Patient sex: F
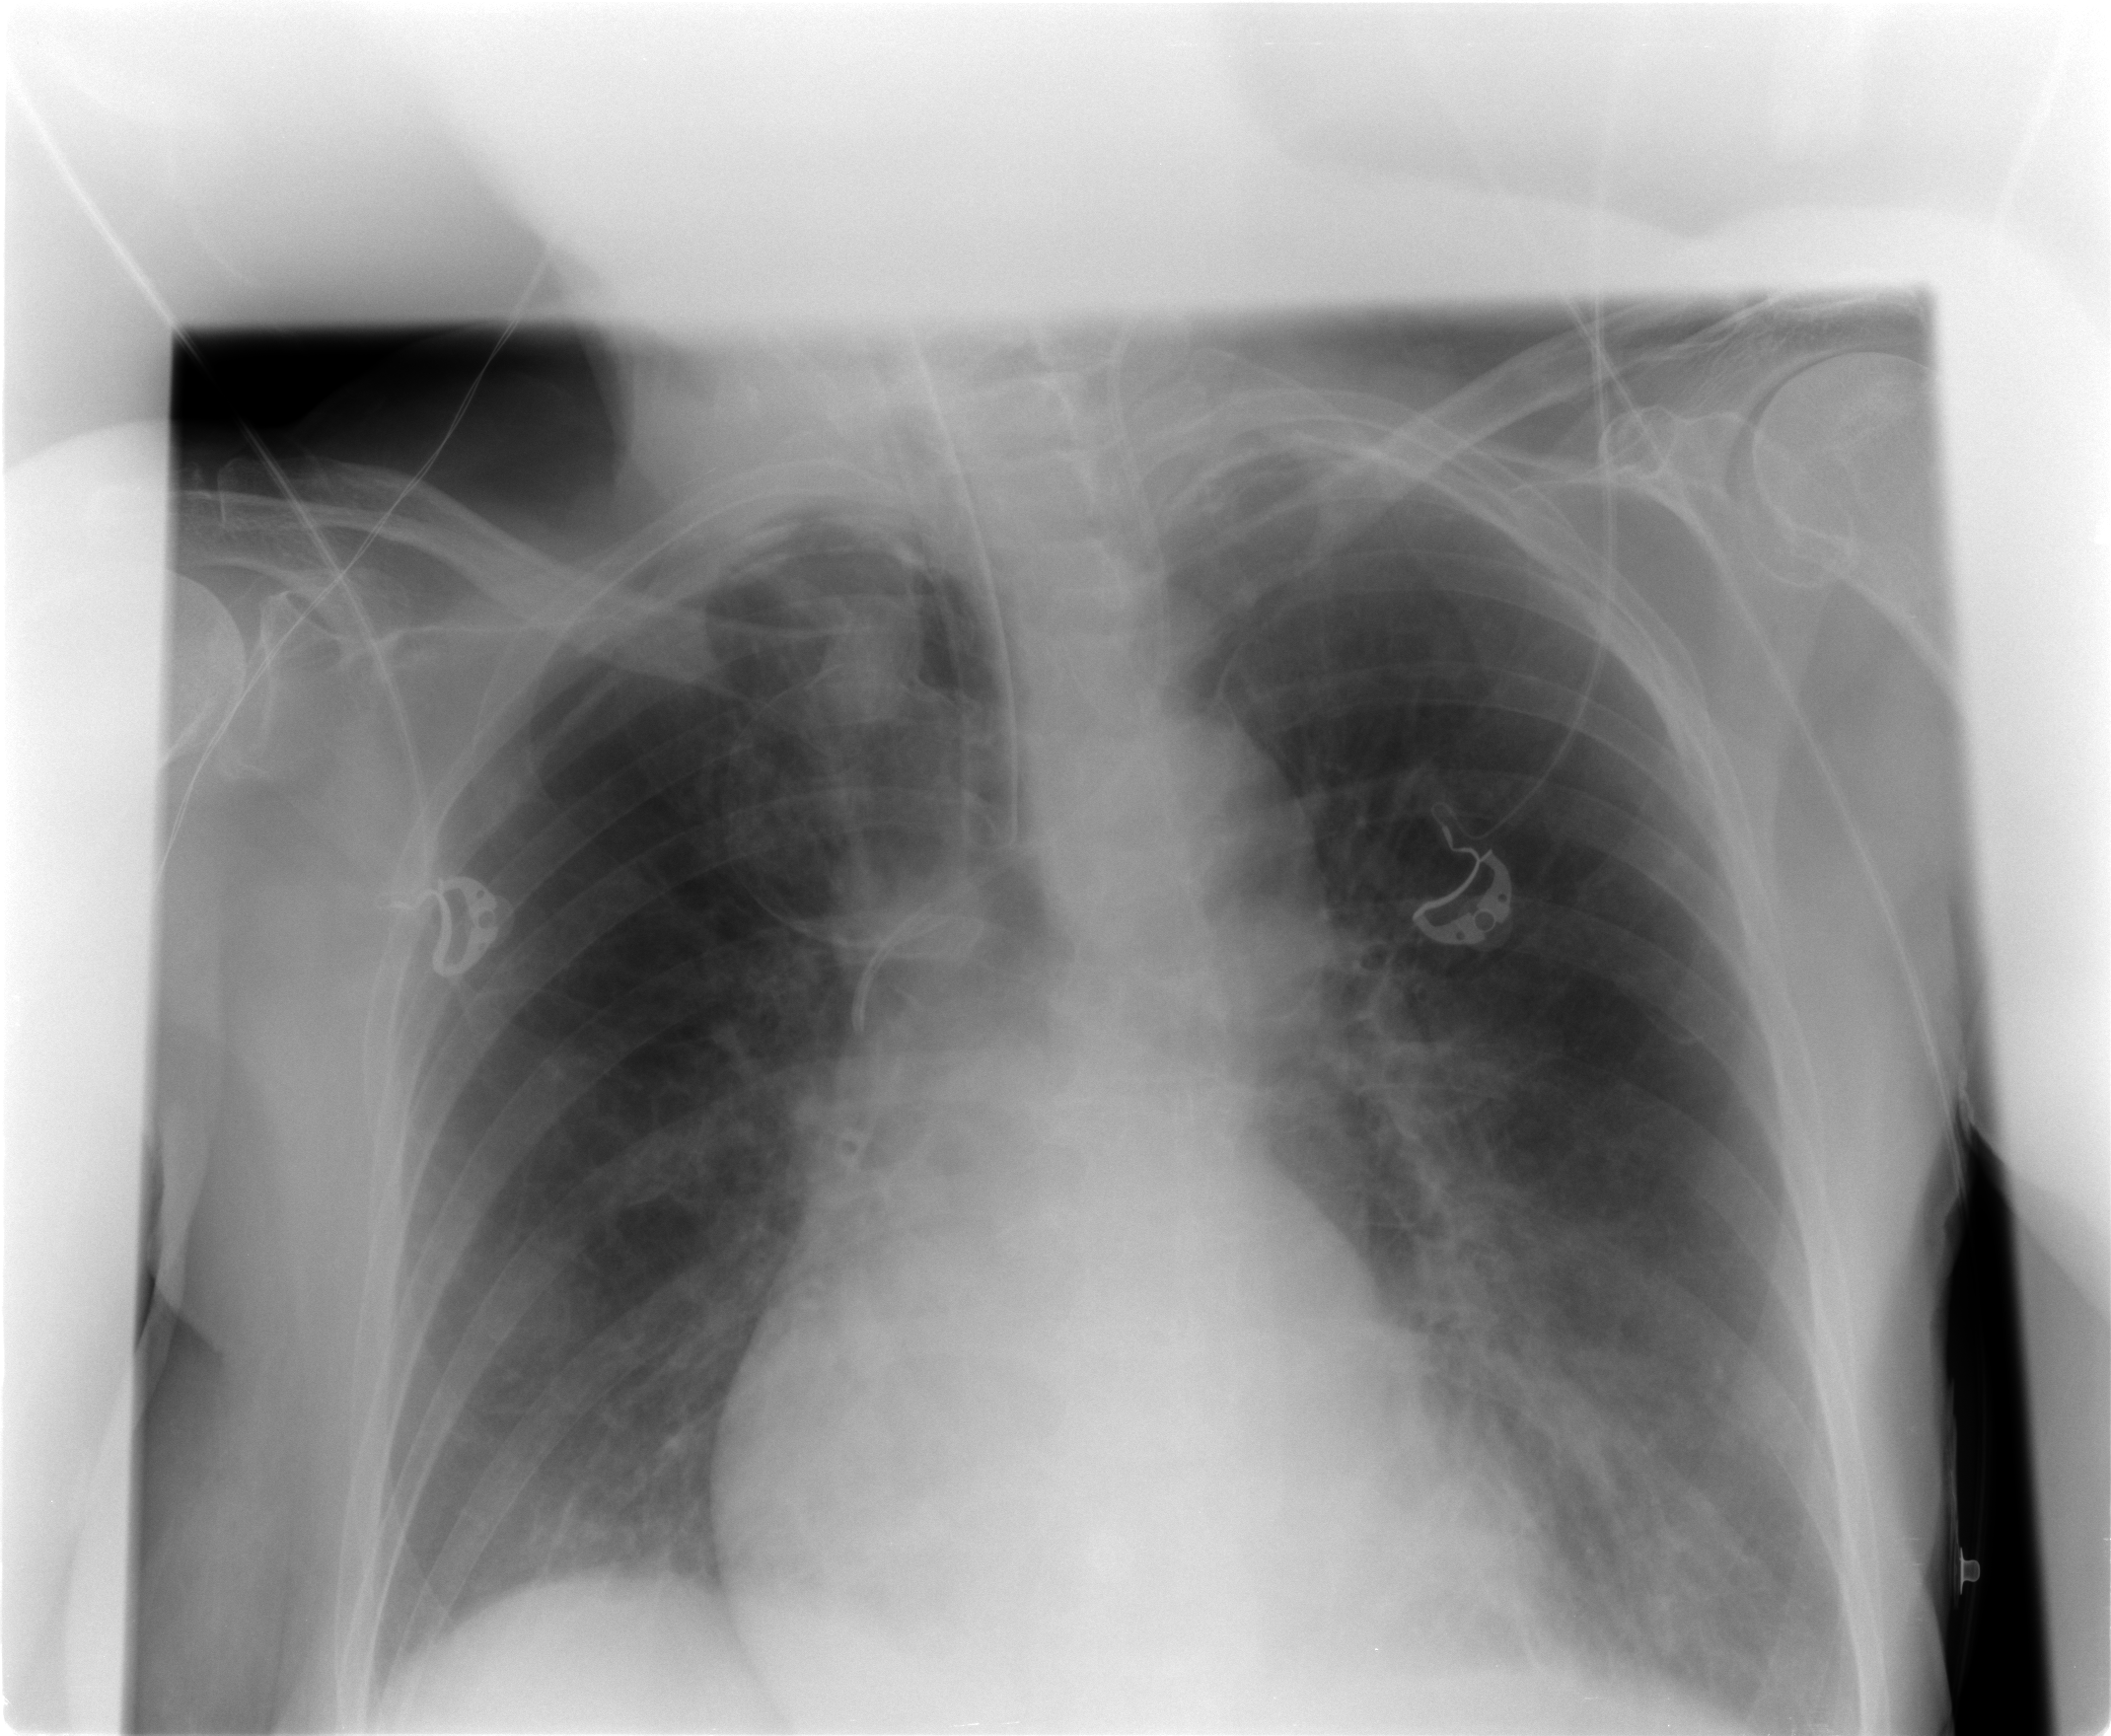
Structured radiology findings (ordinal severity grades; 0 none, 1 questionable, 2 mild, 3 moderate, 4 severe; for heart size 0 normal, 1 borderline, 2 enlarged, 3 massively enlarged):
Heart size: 0
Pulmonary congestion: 0
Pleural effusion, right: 0
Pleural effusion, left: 0
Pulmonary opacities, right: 0
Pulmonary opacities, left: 2
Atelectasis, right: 0
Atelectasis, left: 2